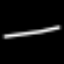
Label: line